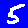
Digit: 5